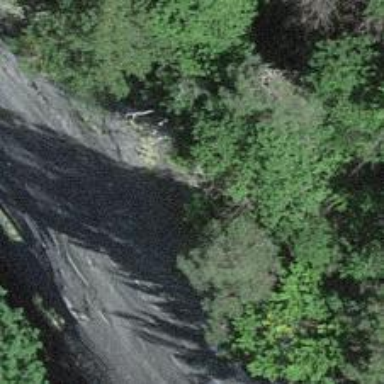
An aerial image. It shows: Cliff in nature.